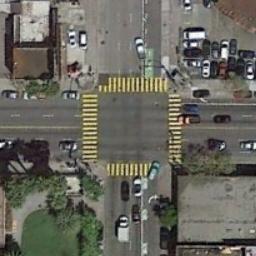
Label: intersection